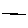
Label: line